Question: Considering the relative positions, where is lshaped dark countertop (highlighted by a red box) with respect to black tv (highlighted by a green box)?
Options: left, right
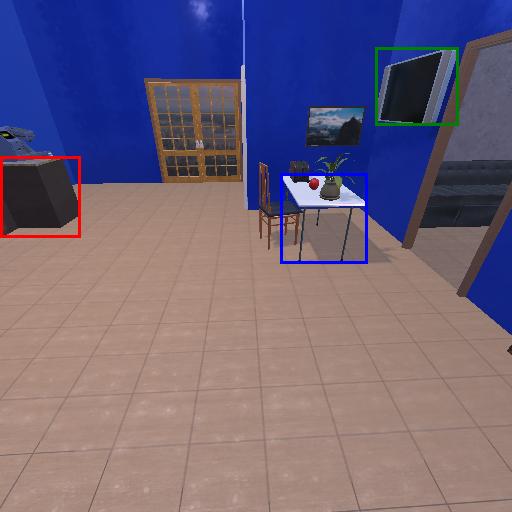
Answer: left